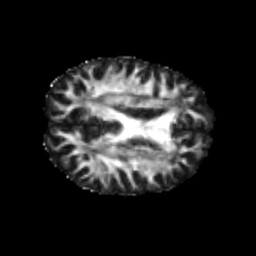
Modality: FA
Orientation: axial
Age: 20
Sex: male
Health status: healthy
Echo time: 0.074 s